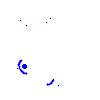
Particle: electron